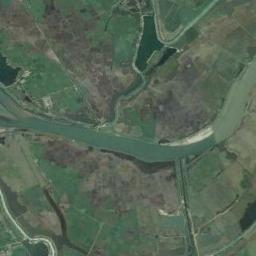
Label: river